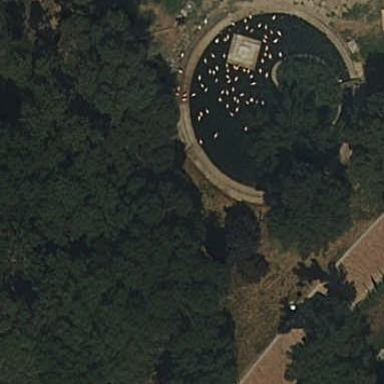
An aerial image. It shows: Pond surrounded by natural water.